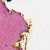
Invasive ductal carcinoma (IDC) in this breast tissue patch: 0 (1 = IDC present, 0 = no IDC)